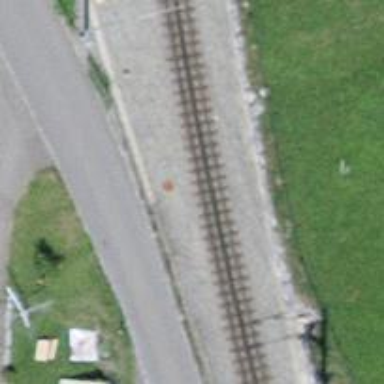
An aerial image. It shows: Narrow-gauge railway with 1 track. The tracks are electrified with contact line.